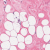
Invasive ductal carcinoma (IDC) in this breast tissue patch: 0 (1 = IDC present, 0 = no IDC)